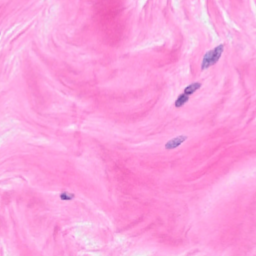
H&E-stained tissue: Breast